Question: I'm trying to run the same code as this page to add a datepicker to my input: <URL>
so on this page if you click on the input box, a date picker table is displayed.
this is the code to my page:
'''
<?xml version="1.0" encoding="UTF-8" ?>
<!DOCTYPE html PUBLIC "-//W3C//DTD XHTML 1.0 Transitional//EN" "http://www.w3.org/TR/xhtml1/DTD/xhtml1-transitional.dtd">
<html lang="en"
xmlns="http://www.w3.org/1999/xhtml"
xmlns:f="http://java.sun.com/jsf/core"
xmlns:h="http://java.sun.com/jsf/html"
xmlns:ui="http://java.sun.com/jsf/facelets">
<h:head>
<script type="text/javascript" src="#{facesContext.externalContext.requestContextPath}/js/jquery.js"></script>
<script type="text/javascript" src="#{facesContext.externalContext.requestContextPath}/js/datepicker.js"></script>
<script type="text/javascript" src="#{facesContext.externalContext.requestContextPath}/js/widget.js"></script>
<link rel="icon"
type="image/png"
href="#{facesContext.externalContext.requestContextPath}/resources/images/askbirdfavicon.png"/>
<link href="#{facesContext.externalContext.requestContextPath}/resources/css/form.css" rel="stylesheet" type="text/css" />
<link href="#{facesContext.externalContext.requestContextPath}/resources/css/datepicker.css" rel="stylesheet" type="text/css" />
<link href="#{facesContext.externalContext.requestContextPath}/resources/css/adminnavbar.css" rel="stylesheet" type="text/css" />
<link href="https://ajax.googleapis.com/ajax/libs/jqueryui/1.8/themes/base/jquery.ui.all.css" rel="stylesheet" type="text/css" />
<link rel="stylesheet" href="http://code.jquery.com/ui/1.8.24/themes/base/jquery-ui.css" type="text/css" media="all"/>
<link rel="stylesheet" href="http://static.jquery.com/ui/css/demo-docs-theme/ui.theme.css" type="text/css" media="all"/>
<script src="http://ajax.googleapis.com/ajax/libs/jquery/1.8.0/jquery.min.js" type="text/javascript"></script>
<script src="http://code.jquery.com/ui/1.8.24/jquery-ui.min.js" type="text/javascript"></script>
<script src="http://jquery-ui.googlecode.com/svn/tags/latest/external/jquery.bgiframe-2.1.2.js" type="text/javascript"></script>
<script src="http://jquery-ui.googlecode.com/svn/tags/latest/ui/minified/i18n/jquery-ui-i18n.min.js" type="text/javascript"></script>
<title>AskBird</title>
</h:head>
<h:body>
<h:form id="form" >
<script>
$(function() {
$( "#datepicker" ).datepicker();
});
</script>
<div class="demo">
Date: <input type="text" id="datepicker" class="hasDatepicker"/>
</div><!-- End demo -->
<script>
$(document).ready(function () {
$("p").text("The DOM is now loaded and can be manipulated.");
});
</script>
<p>Not loaded yet.</p>
</h:form>
</h:body>
</html>
'''
My jquery library is surely loaded, because as can be seen from the following picture "The DOM is now loaded message is displayed instead of "not loaded" in my paragraph element.

Also to make sure that my datepicker.js library is loaded I put an empty div with the id of "datepicker" to the code to see a calendar displaying on my page. (again you see it in the pic). The problem is that by clicking on my input, nothing is popped. Because that's how it works in the page that I provided above. What do you think I'm doing wrong?
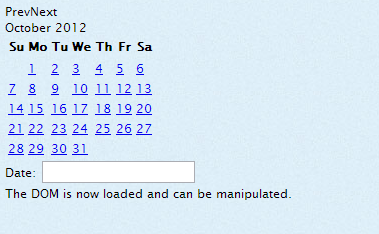
Answer: You have loaded
You have not loaded jquery ui css file, thats the problem, load it it would work.
Add this: <URL>
or alternatively download the css and images from jquery ui site.
EDIT:
Also i dont see the jquery ui-core js file? have you included?
<URL>, kindly read going to this link, there are some necessary files for datepicker to work.
Working Example: <URL>